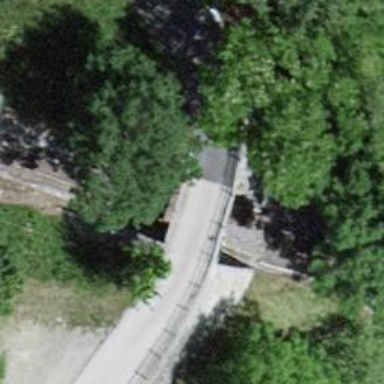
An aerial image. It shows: Track road with grade1 bridge.